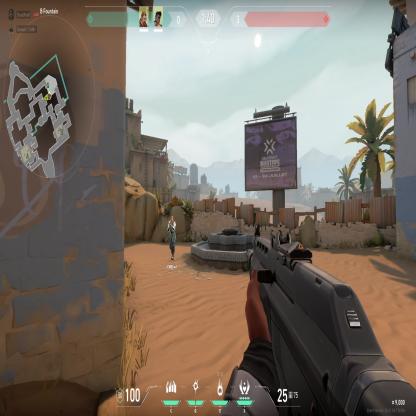
Label: teammate